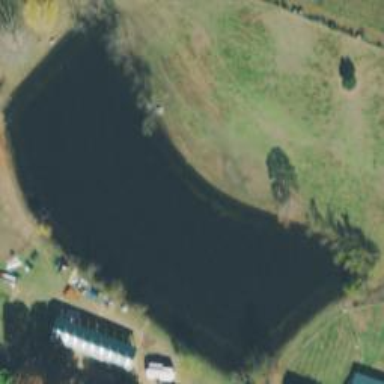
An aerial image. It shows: Serene pond surrounded by nature.